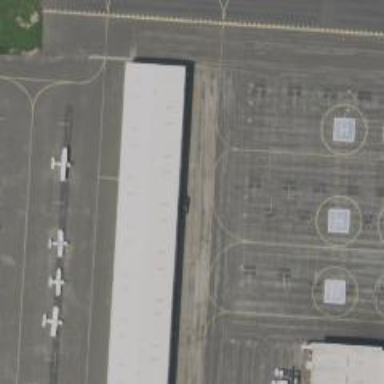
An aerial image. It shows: View of taxiway at the airport.